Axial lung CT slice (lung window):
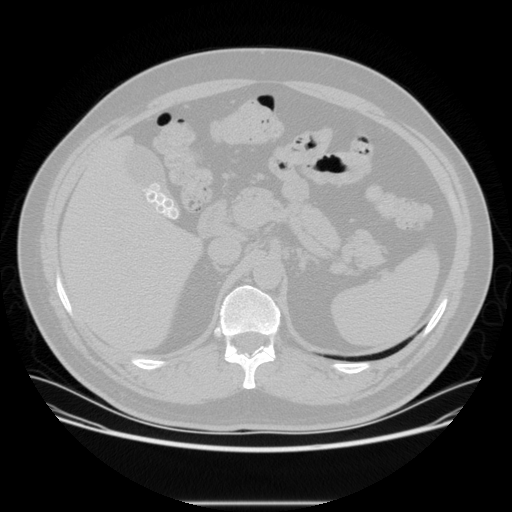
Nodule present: no